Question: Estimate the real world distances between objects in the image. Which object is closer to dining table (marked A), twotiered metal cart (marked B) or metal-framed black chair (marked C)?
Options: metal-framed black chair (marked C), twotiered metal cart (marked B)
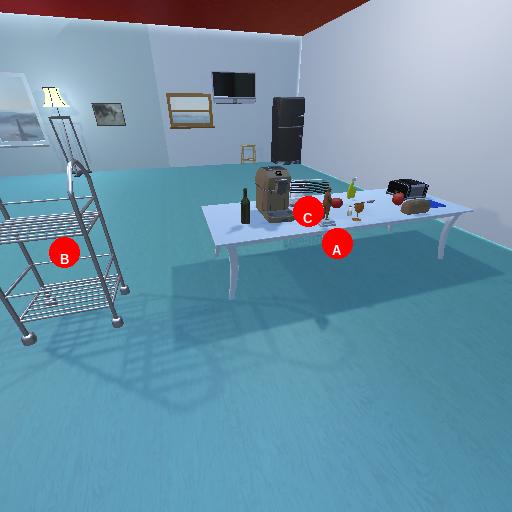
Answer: metal-framed black chair (marked C)